Question: I am trying to scrape a table using PHP, the thing is that I've managed to scrape it, but I get on the webpage's table. I am unsure how I specify which TD's and/or TR's I want to scrape.
Here's the PHP code
'''
<?php
include("simple_html_dom.php");
$html=file_get_html("http://www.premierleague.com/en-gb/matchday/league-table.html");
$html=new simple_html_dom($html);
foreach($html->find('table tr') as $row) {
$cell = $row->find('td', 0);
echo $row;
}
?>
'''
What I want to get (if you view <URL> is:
Club name, played, won, lost, goals for, goals against, goal difference, and points.
What I get is everything in the table, including the collapsed team information. It looks like this (not sure if a picture is the best way to post it but I'm not sure how to show it in another way, I highlighted the part that I actually want scraped):

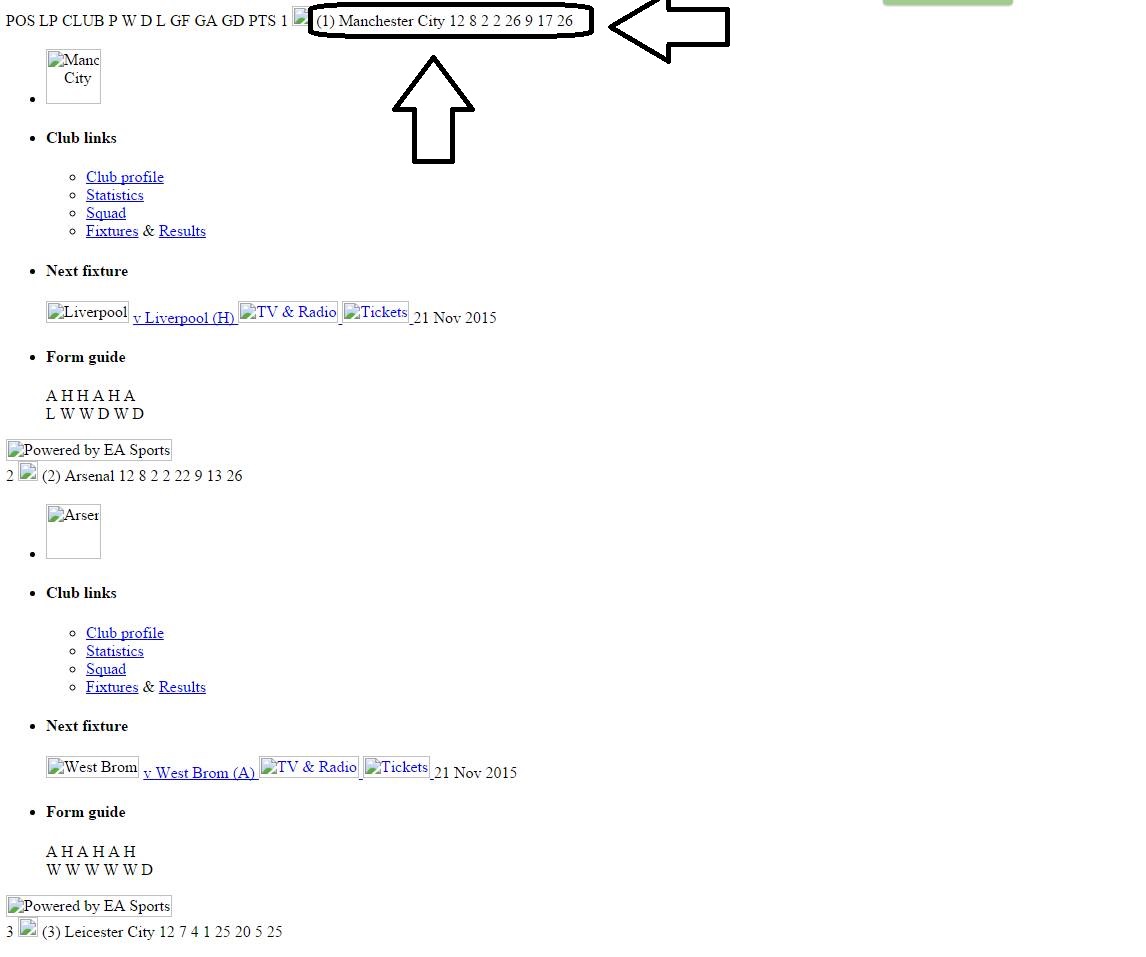
Answer: Have you tried looking at the advanced usage of <URL>?
I wrote this based on the manual at the link above; it might get you in the right direction:
'''
require "simple_html_dom.php";
$html=file_get_html("http://www.premierleague.com/en-gb/matchday/league-table.html");
$html=new simple_html_dom($html);
$rows = array();
foreach($html->find('table.leagueTable tr.club-row') as $tr){
$row = array();
foreach($tr->find('td.col-club,td.col-p,td.col-w,td.col-l,td.col-gf,td.col-ga,td.col-gd,td.col-pts') as $td){
$row[] = $td->innertext;
}
$rows[] = $row;
}
var_dump($rows);
'''
Essentially, you want all the '<tr>' elements which have a class of 'club-row' (adding a '.' indicates class); furthermore, you only want rows which are nested within the '<table>' with class 'leagueTable'. That's what the first find is doing. The space after the table indicates you want descendants of it.
Next, you want '<td>' elements which have the various classes you mentioned. You can separate these with a comma to mean "and". ()
The 'foreach' loops are simply walking through those parsed DOM elements and adding their innertext to an array. You can do whatever you like with them after that.